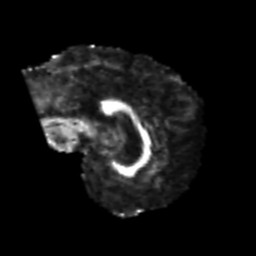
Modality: FA
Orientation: sagittal
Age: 49
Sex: male
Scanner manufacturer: siemens
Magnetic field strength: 3 T
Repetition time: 4.987 s
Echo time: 0.0792 s